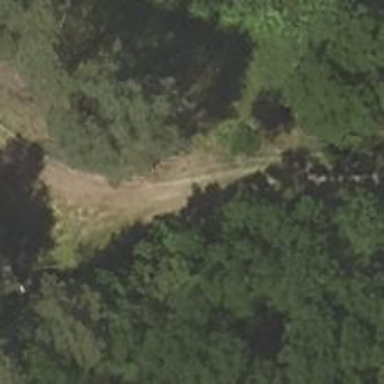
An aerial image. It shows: Sandy track road with grade3 tracktype.